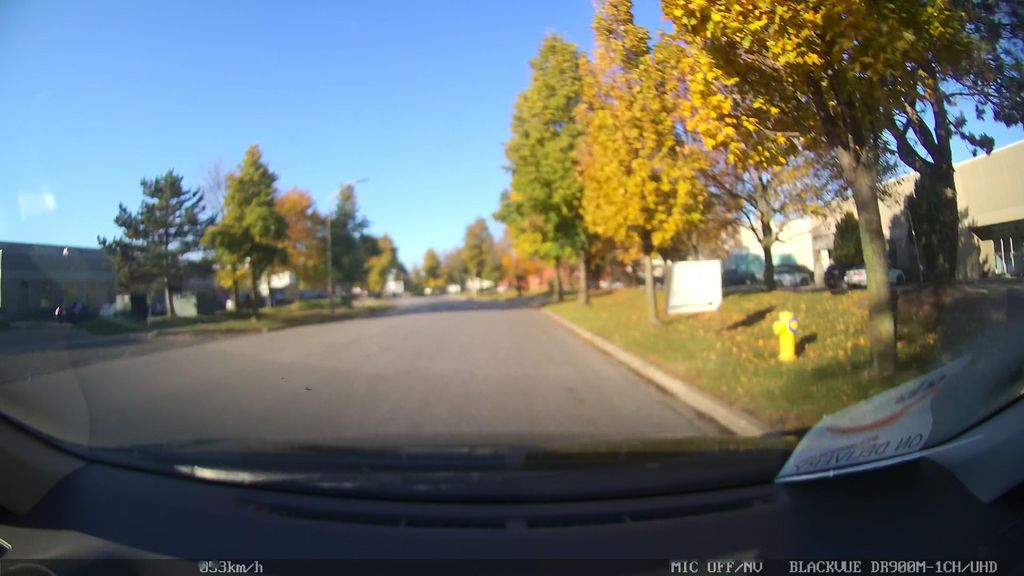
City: toronto